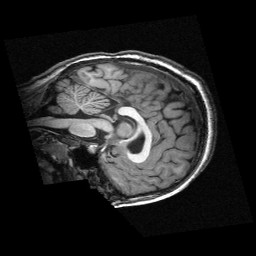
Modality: T1w
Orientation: sagittal
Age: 11
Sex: female
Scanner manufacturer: siemens
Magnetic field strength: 3 T
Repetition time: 2.3 s
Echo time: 0.00336 s